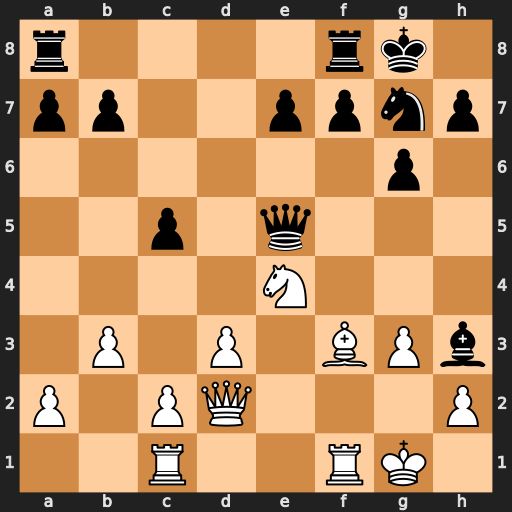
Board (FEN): r4rk1/pp2ppnp/6p1/2p1q3/4N3/1P1P1BPb/P1PQ3P/2R2RK1
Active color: w
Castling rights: -
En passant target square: -
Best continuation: Qh6 Bxf1 Ng5